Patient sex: M
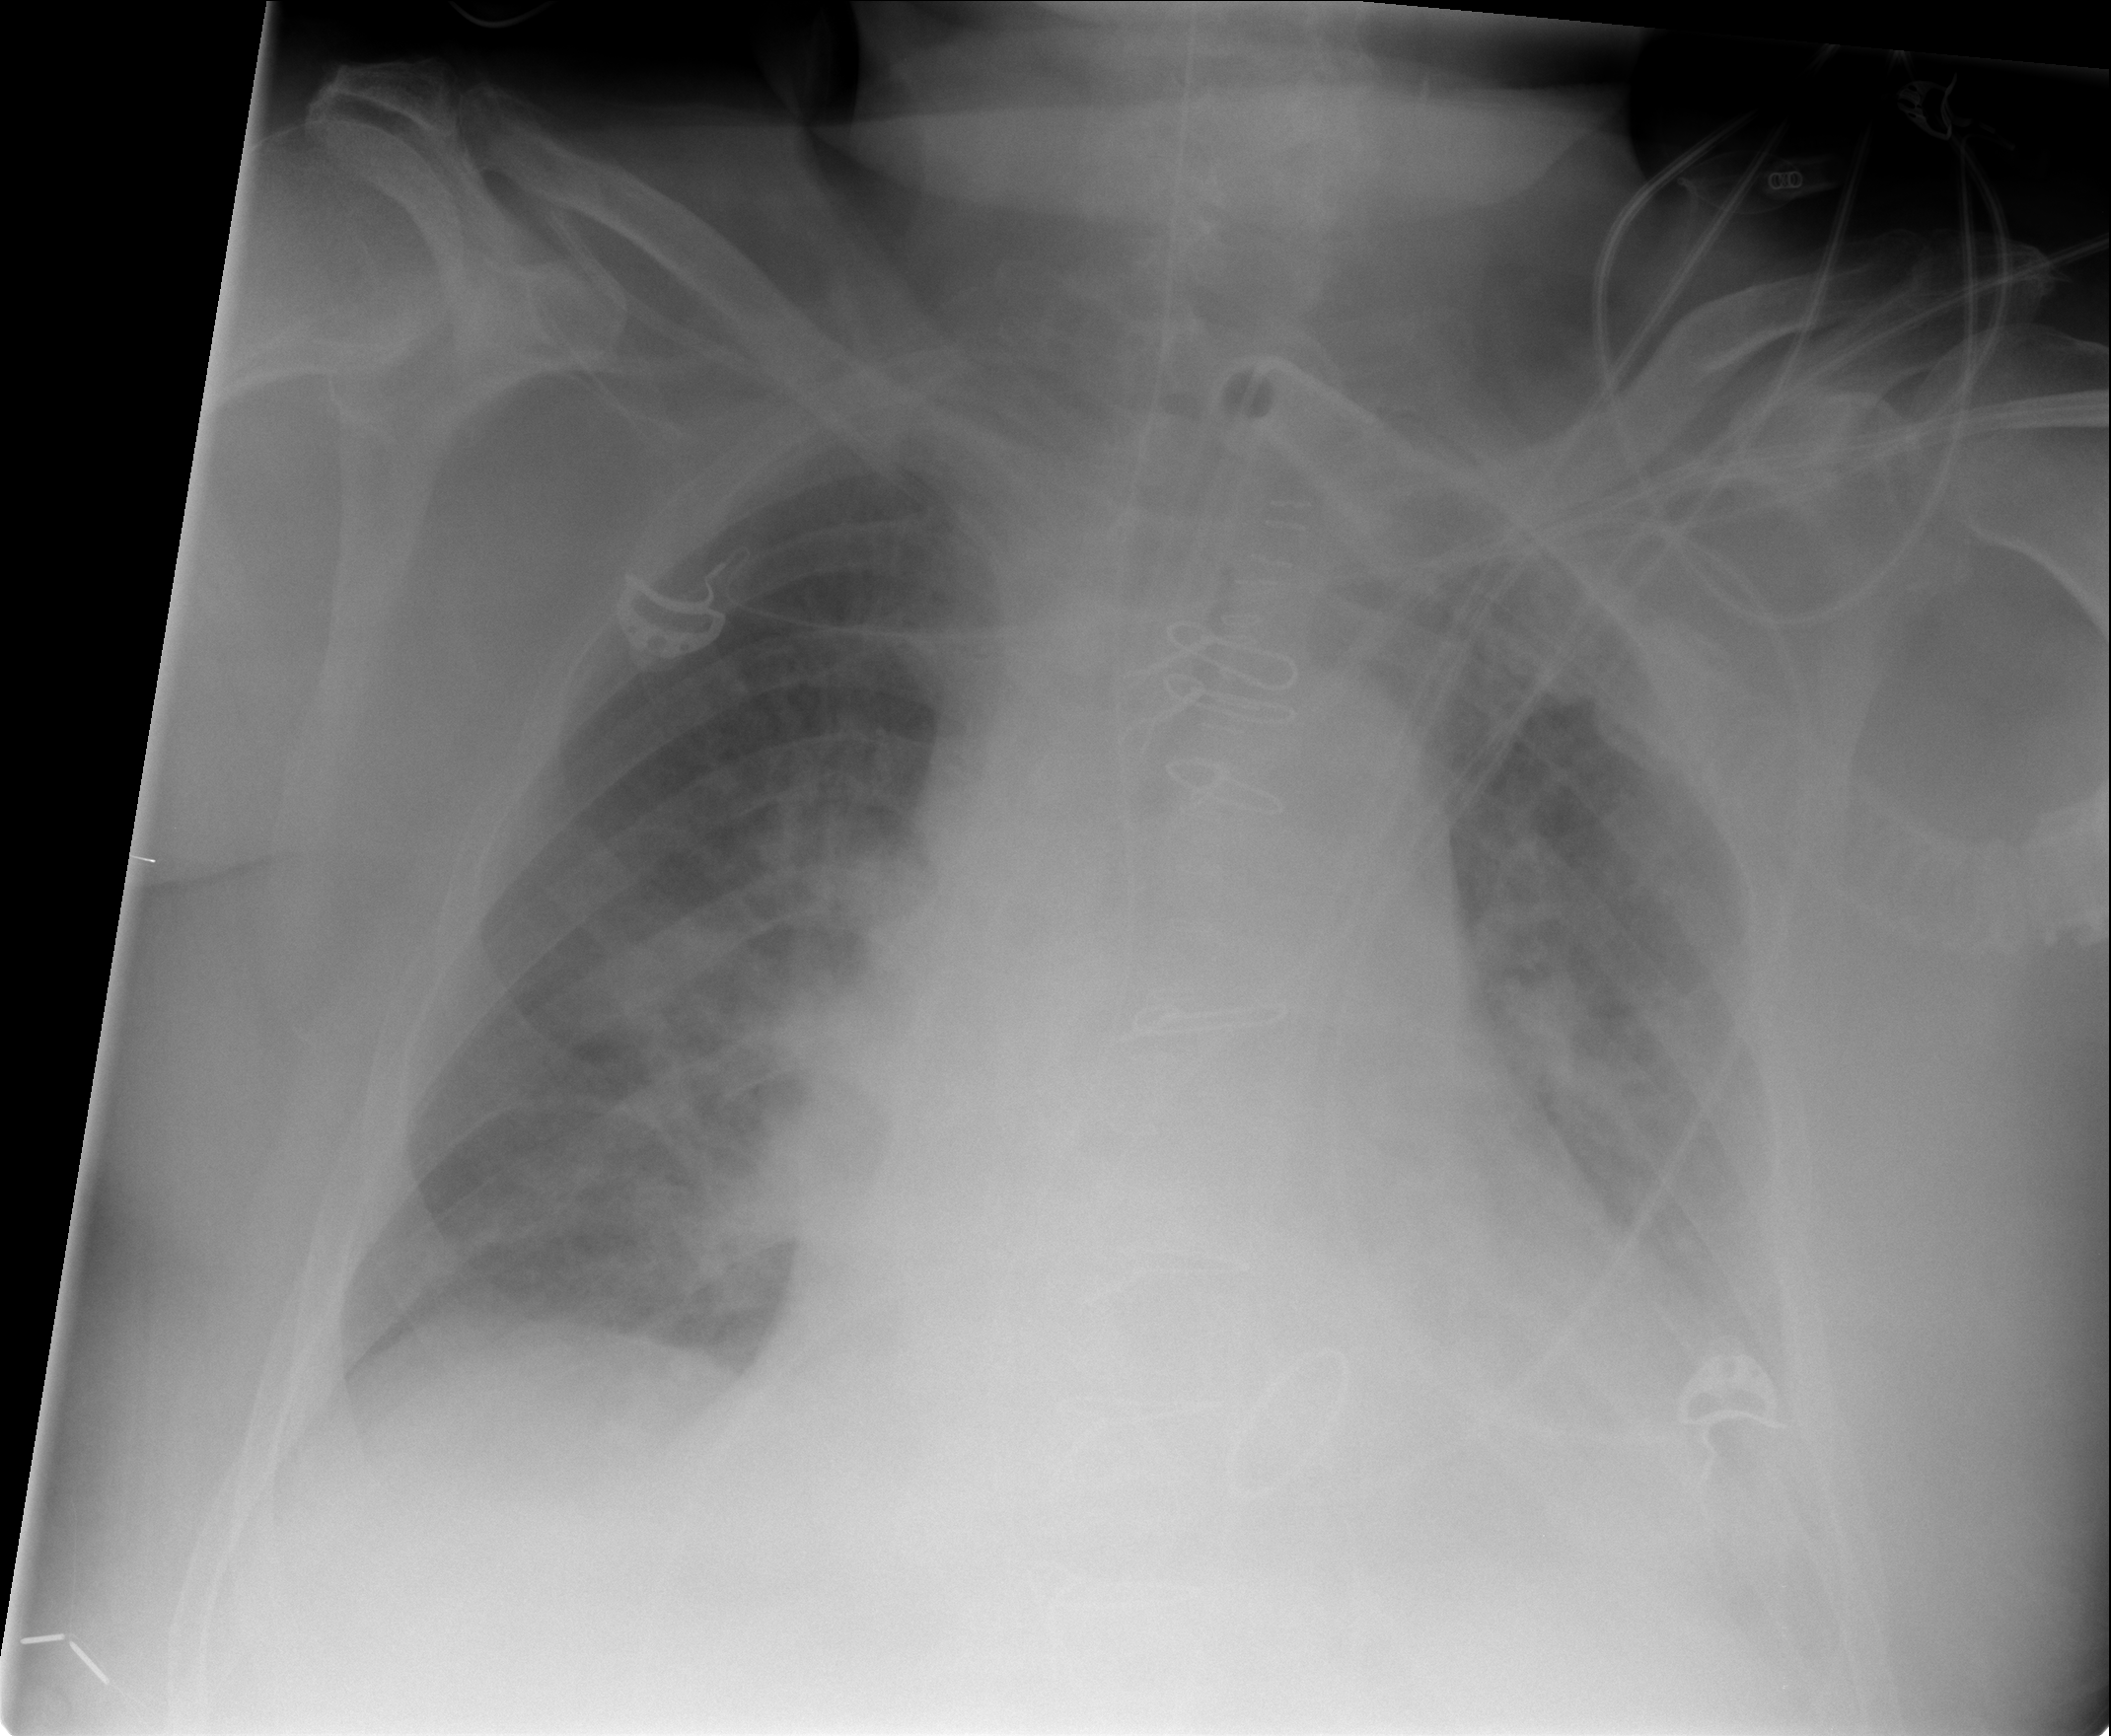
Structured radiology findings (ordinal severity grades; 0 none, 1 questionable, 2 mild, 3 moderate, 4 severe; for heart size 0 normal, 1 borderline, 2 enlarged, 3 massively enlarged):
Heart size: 2
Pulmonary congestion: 3
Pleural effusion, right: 2
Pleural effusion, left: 2
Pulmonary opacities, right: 0
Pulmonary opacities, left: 0
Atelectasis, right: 2
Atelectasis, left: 2